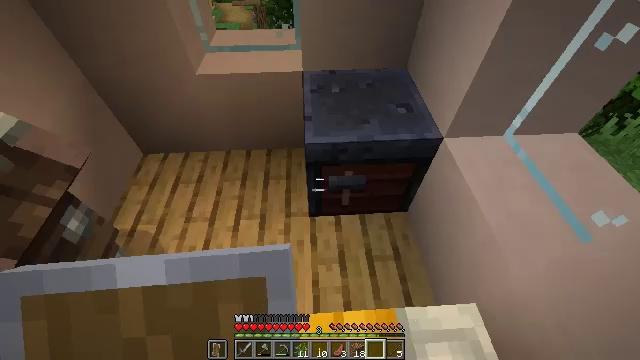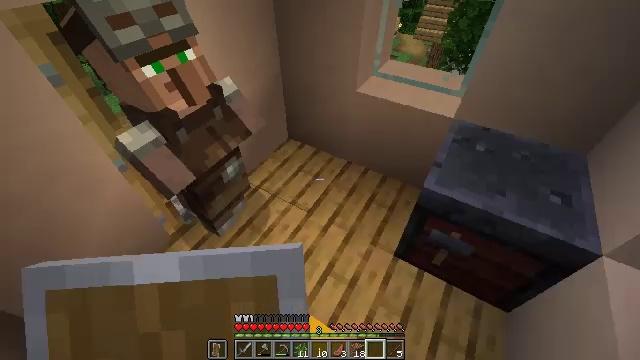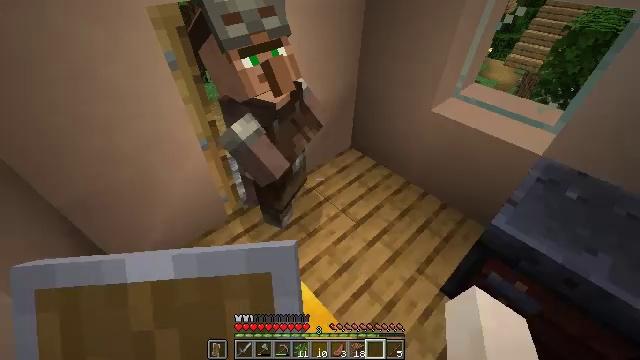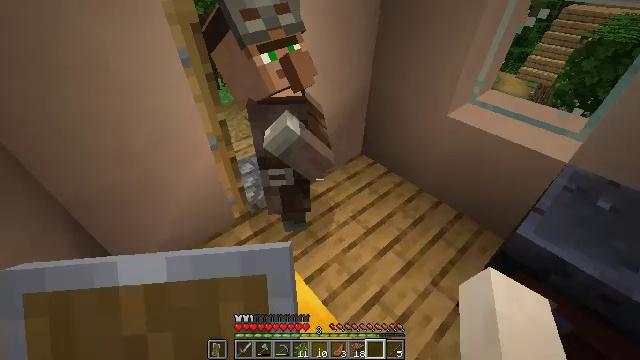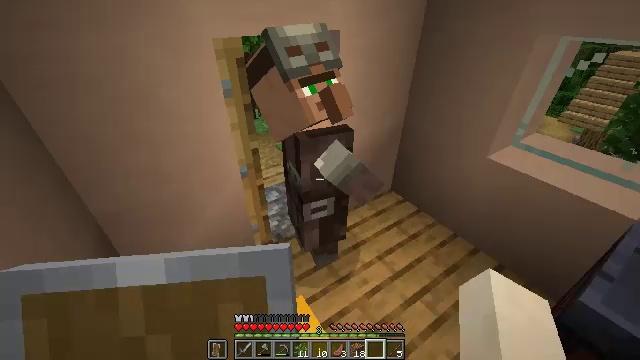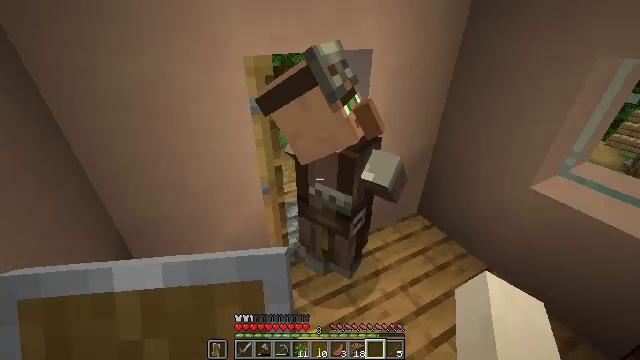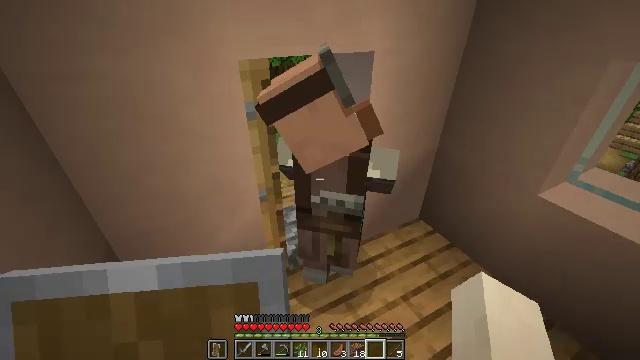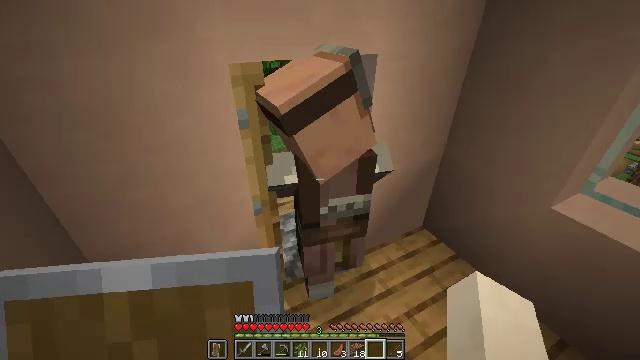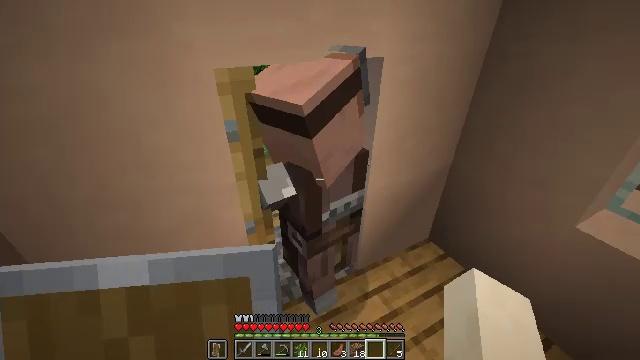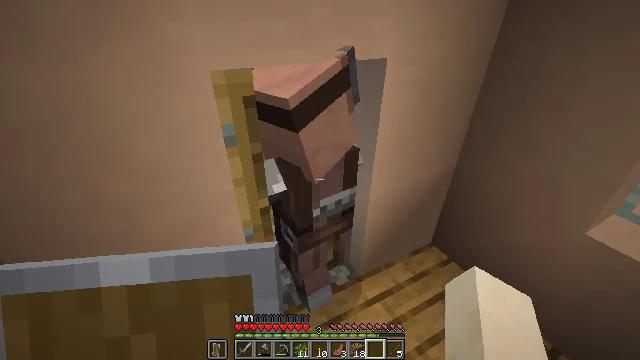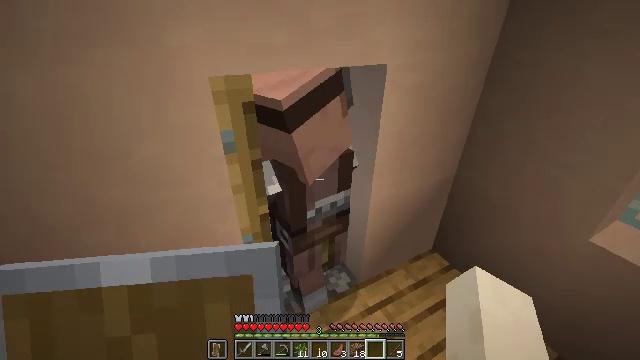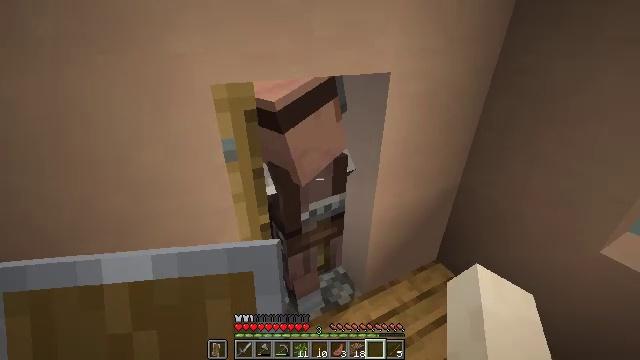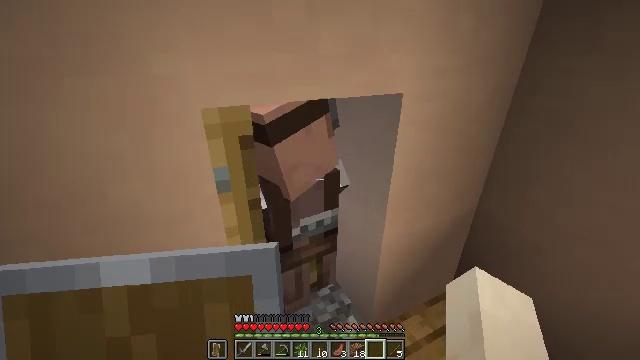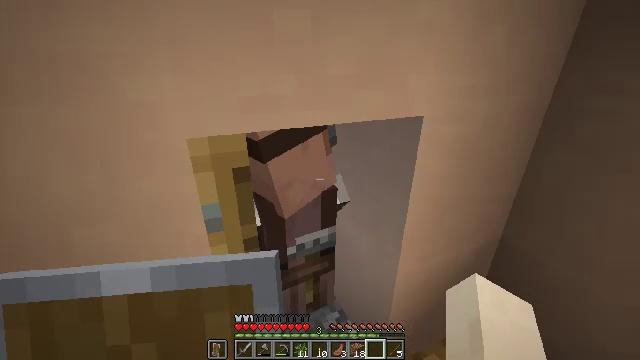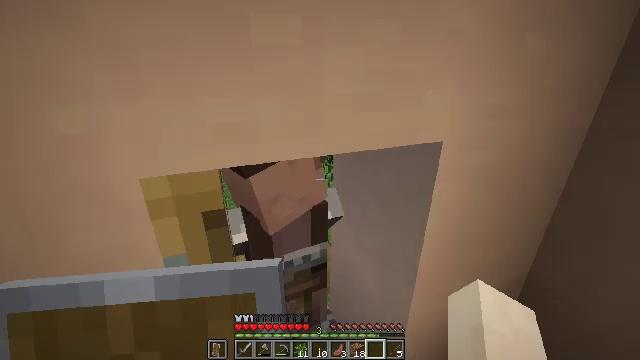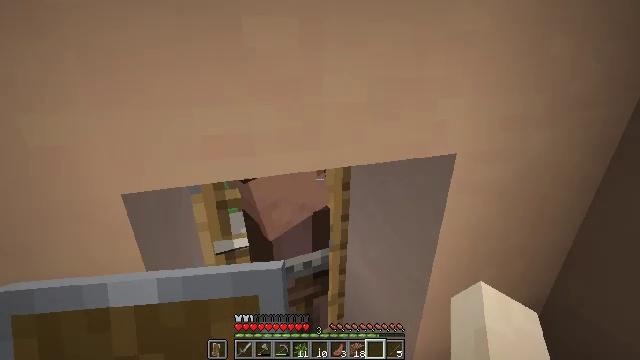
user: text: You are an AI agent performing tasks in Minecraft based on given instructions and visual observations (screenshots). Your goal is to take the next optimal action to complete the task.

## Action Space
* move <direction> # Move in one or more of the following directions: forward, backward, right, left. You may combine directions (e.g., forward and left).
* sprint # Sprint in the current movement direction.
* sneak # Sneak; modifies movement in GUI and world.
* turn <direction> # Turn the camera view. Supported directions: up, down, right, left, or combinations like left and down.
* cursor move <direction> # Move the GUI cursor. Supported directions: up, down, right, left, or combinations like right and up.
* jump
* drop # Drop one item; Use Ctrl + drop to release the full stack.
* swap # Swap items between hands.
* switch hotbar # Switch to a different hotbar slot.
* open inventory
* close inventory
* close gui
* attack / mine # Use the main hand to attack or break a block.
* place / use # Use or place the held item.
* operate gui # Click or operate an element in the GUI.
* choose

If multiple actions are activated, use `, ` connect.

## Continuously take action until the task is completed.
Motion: motion action
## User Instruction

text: Gather the cauldron for reuse.
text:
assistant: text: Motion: turn left and up
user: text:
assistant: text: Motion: move forward, turn left and up
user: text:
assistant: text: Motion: move forward, turn left and up
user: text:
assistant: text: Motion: move forward, turn left and up
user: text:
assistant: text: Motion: move forward, turn left and up
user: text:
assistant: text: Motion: move forward
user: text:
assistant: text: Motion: move forward
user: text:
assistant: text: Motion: no_op
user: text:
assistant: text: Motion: no_op
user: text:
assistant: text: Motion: turn up
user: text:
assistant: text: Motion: move forward, turn up
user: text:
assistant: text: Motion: move forward, turn left and up
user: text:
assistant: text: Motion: move forward, turn left and up
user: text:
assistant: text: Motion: move forward and move right, turn left and up
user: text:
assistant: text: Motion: move forward and move right, turn left
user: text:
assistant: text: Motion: move forward and move right, turn left and up
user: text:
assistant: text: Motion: move forward, turn left and up
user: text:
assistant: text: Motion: move forward, turn left
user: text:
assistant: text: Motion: move forward
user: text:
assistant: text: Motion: move forward
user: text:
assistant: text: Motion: move forward
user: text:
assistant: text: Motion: move forward, use / place
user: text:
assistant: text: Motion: use / place
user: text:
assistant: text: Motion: move forward
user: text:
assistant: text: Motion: move forward
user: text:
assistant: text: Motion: move forward, turn left
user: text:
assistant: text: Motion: move forward
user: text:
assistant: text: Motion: move forward
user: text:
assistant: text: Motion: move forward, turn left and down
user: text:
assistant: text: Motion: turn left and up